Question: When being in a state "a1" how can I show that the next arrows will have a precedence over each other, without having an overhead of extra states?
Full example:
- 'a1''x && y'- 'x && z'- 'x'
Visual concept:

In the above "FSM" we can't see that 'x && y' is checked before the other two.
Code snippet:
'''
always_comb begin
case (states)
a1: begin
if (x && y)
next_state = b1;
else if (x && z)
next_state = b2;
else if (x)
next_state = b3;
else
next_state = a1;
end
endcase
end
'''
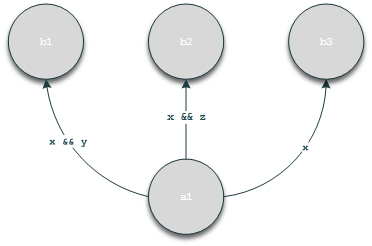
Answer: Ideally, you'd need to cover all the possible combinations of input events in each state to get a proper DFA (deterministic FSM).
However, you can get away by fully specifying the in terms of input signals, and let your HDL default to "no transition". In that case:
- 'a1''b1''x && y && !z'- 'a1''b2''x && !y && z'- 'a1''b3''x && !y && !z'
(with '!' denoting logical 'not').
With an alphabet of 3 symbols (your three input signals), you get 2^3 = 8 possible combinations in every state. Ask yourself: in your current design, what happens if all of 'x', 'y' and 'z' get asserted ? You need to be specific about that.
Let me be more specific.
Let's consider 'A', 'B', 'C', ... 'H' as events, each representing one possible combination of input signals, such as:
'''
x y z
A 0 0 0
B 0 0 1
C 0 1 0
D 0 1 1
E 1 0 0
F 1 0 1
G 1 1 0
H 1 1 1
'''
Then try to express your transitions in terms of 'A', 'B', 'C', ... 'H'. If you can, the resulting FSM is suitable to your task. If you can't, you should probably rethink your logic.